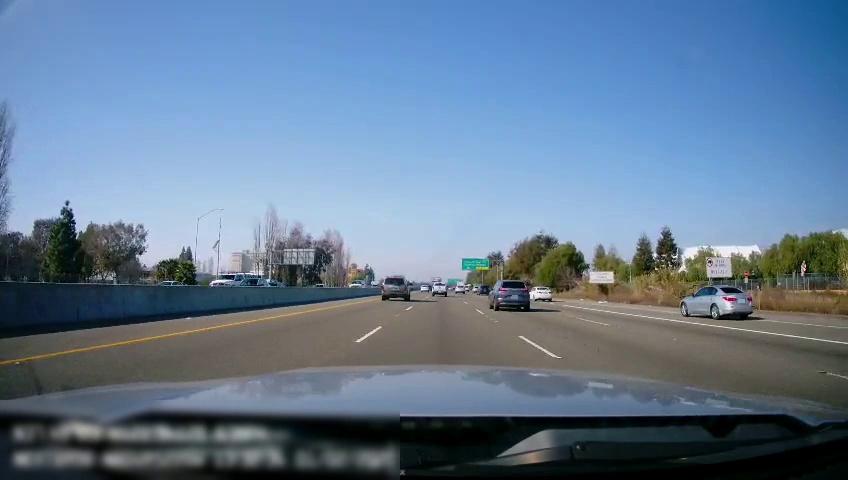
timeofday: Day
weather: Sunny
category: Vehicles | SUV
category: Vehicles | Car
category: Vehicles | Car
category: Vehicles | SUV
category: Drivable Space
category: Vehicles | Car
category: Vehicles | Car
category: Vehicles | Car
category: Vehicles | SUV
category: Vehicles | SUV
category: Vehicles | SUV
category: Vehicles | Car
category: Vehicles | SUV
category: Lanes | Alternate Lane
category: Lanes | Alternate Lane
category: Lanes | Current Lane
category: Lanes | Current Lane
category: Lanes | Alternate Lane
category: Lanes | Alternate Lane
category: Traffic | Signs
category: Traffic | Signs
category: Traffic | Signs